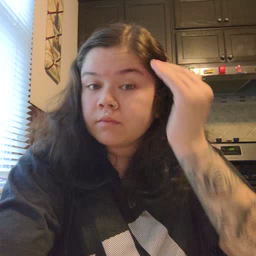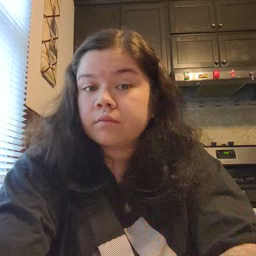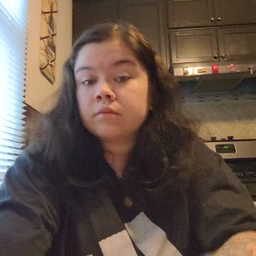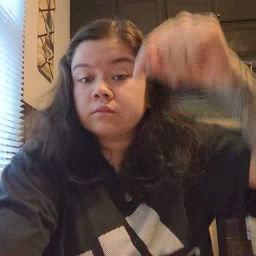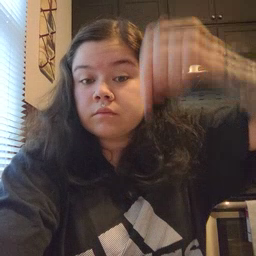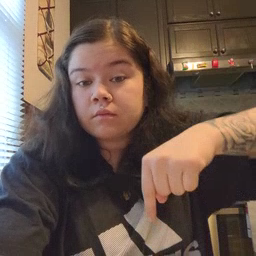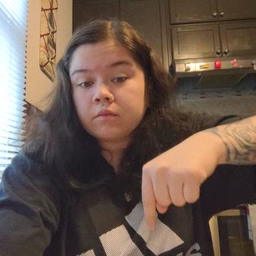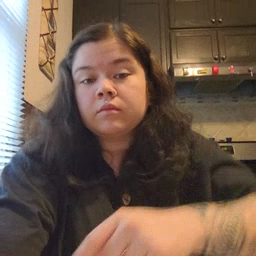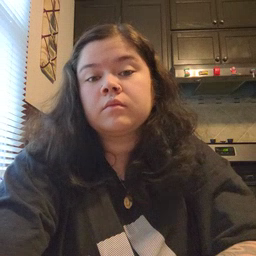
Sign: down